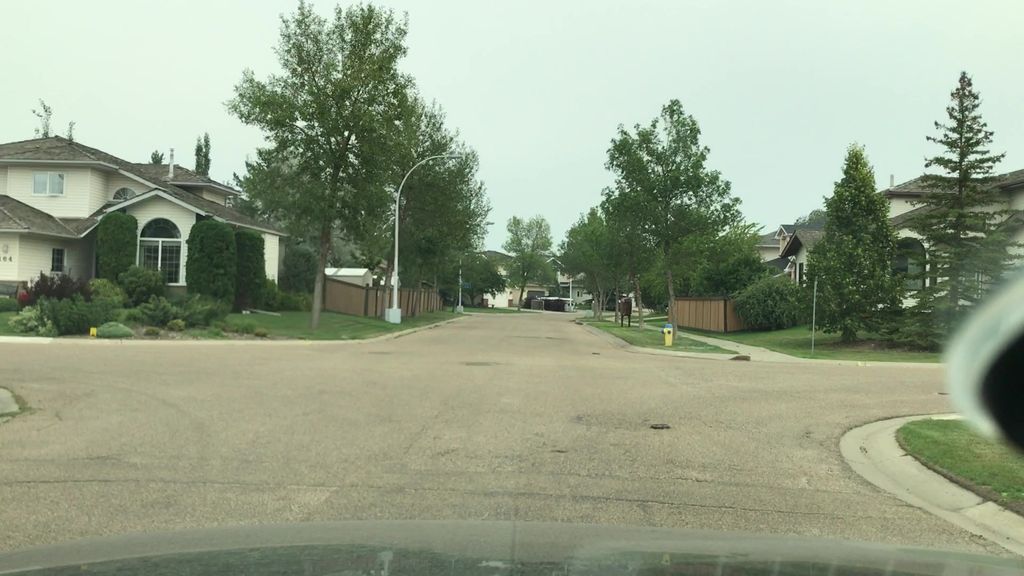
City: edmonton